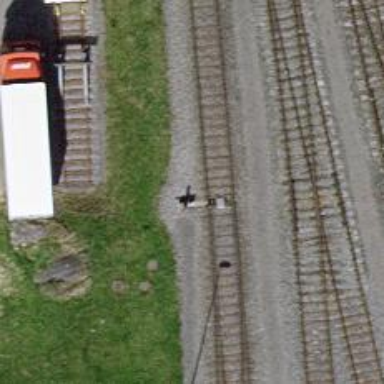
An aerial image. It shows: Railway switch.